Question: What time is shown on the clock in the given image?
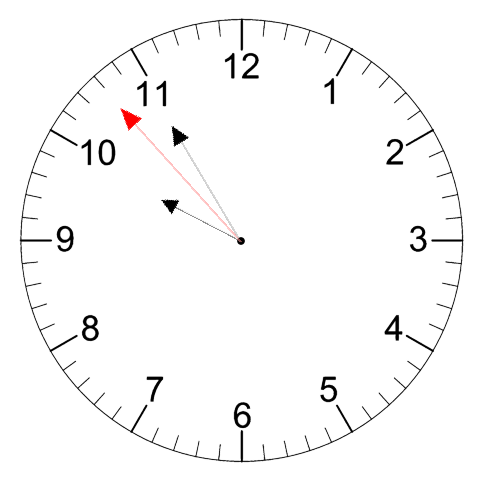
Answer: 09:54:53